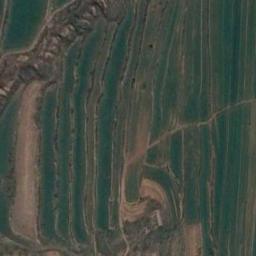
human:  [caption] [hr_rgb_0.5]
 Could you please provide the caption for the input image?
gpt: There are bare and green terrace .

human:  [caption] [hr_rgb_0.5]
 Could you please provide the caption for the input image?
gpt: A large layer of brown and green mixed terraces .

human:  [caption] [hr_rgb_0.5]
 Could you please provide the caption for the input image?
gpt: The green plants are on the terrace .

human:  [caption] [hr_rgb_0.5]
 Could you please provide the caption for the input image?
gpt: There is a straight path between the terraces .

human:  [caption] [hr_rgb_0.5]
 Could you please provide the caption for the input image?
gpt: There are many green terraces arranged neatly .